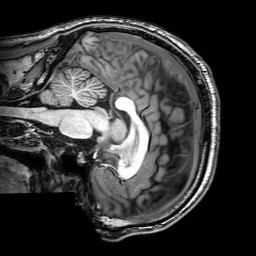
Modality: T1w
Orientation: sagittal
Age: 25
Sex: male
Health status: healthy
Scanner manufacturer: philips
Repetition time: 0.008209 s
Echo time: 0.00377 s